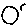
Label: circle